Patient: sex M, age 64
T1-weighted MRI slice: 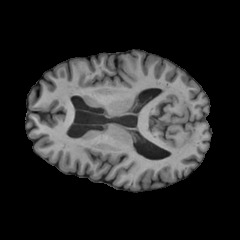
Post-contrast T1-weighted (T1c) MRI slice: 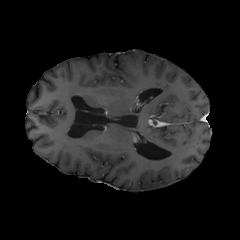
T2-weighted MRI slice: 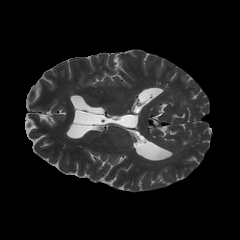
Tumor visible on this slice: no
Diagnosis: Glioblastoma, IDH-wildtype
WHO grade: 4